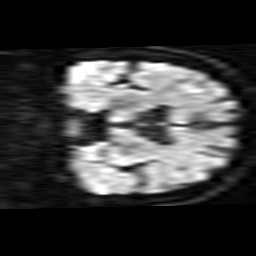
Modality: TRACE
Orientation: coronal
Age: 77
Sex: male
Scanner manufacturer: philips
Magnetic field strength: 1.5 T
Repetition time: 4.584 s
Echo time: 0.07949 s